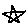
Label: star